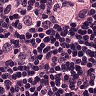
Metastatic tissue present: yes